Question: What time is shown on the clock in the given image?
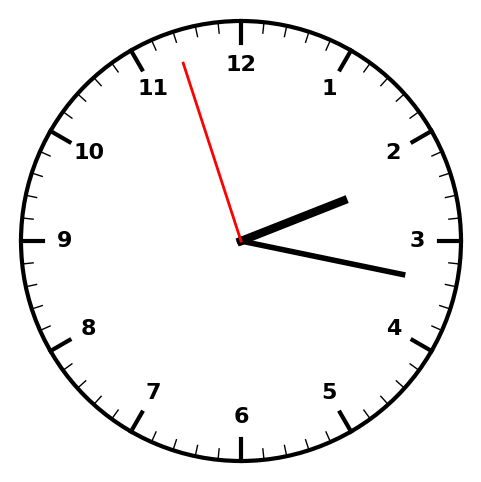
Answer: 02:16:57